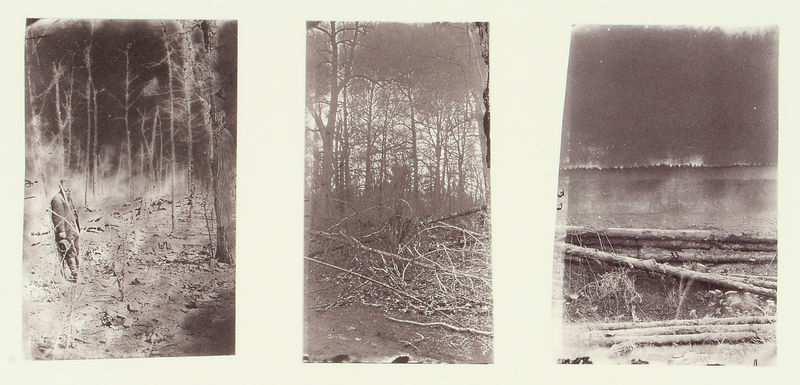
Titel: The Wilderness Battlefield
Künstler: A. Gardner
Schlagwörter: baum, dunkel, feuer, mann, schatten, wasser, weiß, baumstämme, bäume, fluss, landschaft, see, ufer, äste, grau, holz, hut, schwarz, malerei, alt, mensch, stehen, baumstamm, birke, birken, einsamkeit, erde, natur, stamm, boden, figur, drei, pflanzen, wald, fotos, ruhe, liegen, moderne, winter, brand, stämme, foto, fotografie, photographie, versteckt, schwimmen, schwarz weiß, photo, negativ, flösser, holzfäller, karg, asche, tryptichon, zyklus, förster, fotografien, kulturlandschaft, photos, negative, photographien, baumfäller, verfremdet, flössen, bleiplatten